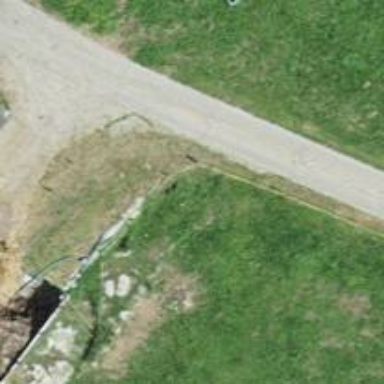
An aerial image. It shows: Well-maintained track road with grade 1 tracktype.